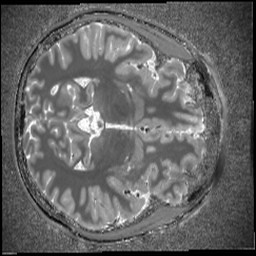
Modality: T1map
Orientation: axial
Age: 31
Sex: male
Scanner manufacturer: siemens
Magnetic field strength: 6.98 T
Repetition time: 6 s
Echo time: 0.00283 s